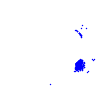
Particle: electron